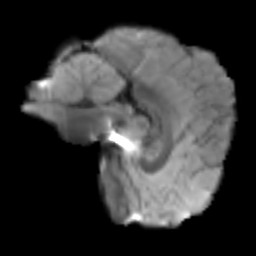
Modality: T2w
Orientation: sagittal
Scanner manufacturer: siemens
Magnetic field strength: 3 T
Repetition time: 3.6 s
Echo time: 0.092 s